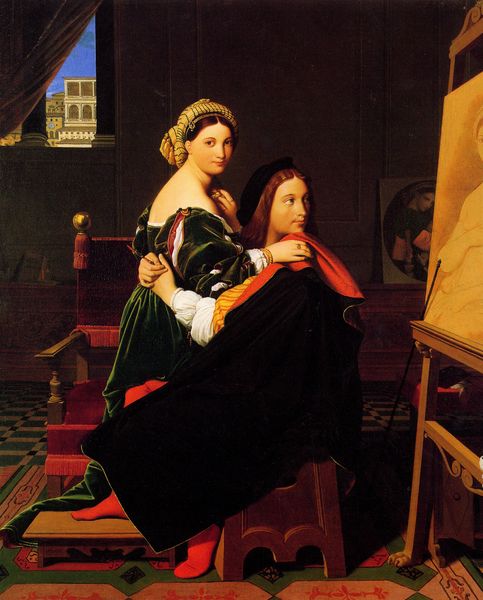
Titel: Pius VII. in der Sixtina
Künstler: Jean Auguste Dominique Ingres
Standort: Washington (District of Columbia)
Institution: National Gallery of Art
Schlagwörter: blau, dunkel, gemälde, hand, himmel, mann, schatten, umhang, weiß, gelb, grün, menschen, ocker, sitzen, stadt, ausschnitt, braun, brust, busen, fenster, frau, frisur, haar, hintergrund, holz, hut, kleid, licht, marmor, orange, raum, rücken, schwarz, skizze, stuhl, säule, säulen, zeichnung, zimmer, ausblick, blick, gebäude, haus, rot, tuch, beige, haube, malerei, muster, teppich, jung, kappe, mütze, arm, arme, gesicht, leinen, rahmen, rembrandt, samt, bild, bildnis, hals, hände, innenraum, portrait, porträt, schauen, spiegel, vorhang, öl, boden, gold, mantel, sessel, sitzend, adel, innen, paar, dekoltee, renaissance, scheitel, schulter, schultern, seide, oval, tondo, kopfbedeckung, brüste, füße, bücher, liebe, sofa, umarmung, modell, düster, fußboden, haltung, schuhe, stab, mauer, farbe, violett, bank, hocker, schemel, beobachter, thron, polster, sitzende, verkleidung, kopftuch, glanz, atelier, festhalten, maler, muse, staffelei, socken, couch, junge, schoß, selbstporträt, dekolleté, umarmen, strümpfe, palast, palazzo, künstler, fliesen, selbstbildnis, leinwand, kugel, ehefrau, fußbank, entwurf, pinsel, betrachten, ehepaar, werkstatt, florenz, historismus, armlehnstuhl, marmorboden, samtmantel, bild im bild, vorhand, stafelei, unfertig, madonna, blich, kopfschmuck, turban, ingres, werk, wandverkleidung, anfassen, raffael, umdrehen, tete a tete, bildrahmen, lukas, häde, raphael, beziehung, samtkleid, fornarina, gemälge, haupe, isabella brandt, tuhlt, roter samt, maler und muse